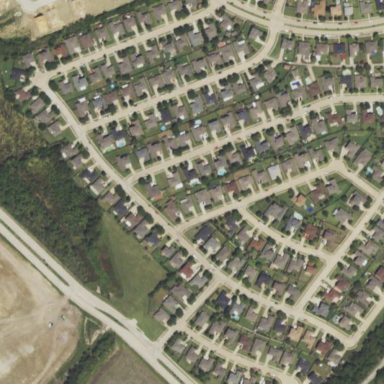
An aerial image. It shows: Residential area composed of single-family homes.